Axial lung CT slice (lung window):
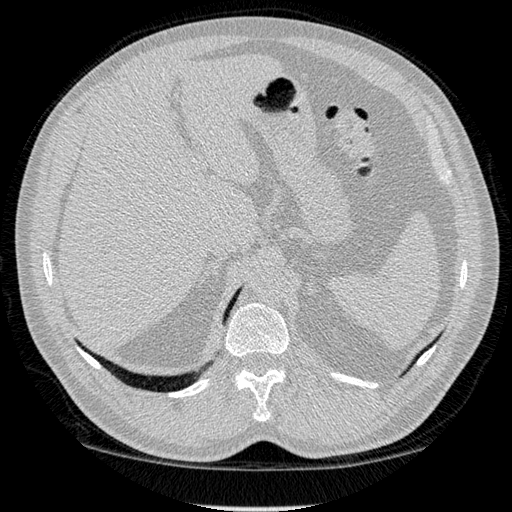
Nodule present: no